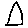
Label: triangle